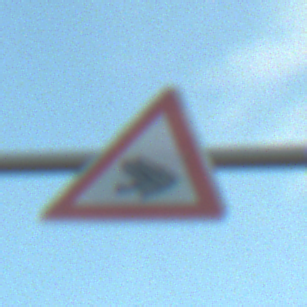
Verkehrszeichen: AmphibienwanderungRechts
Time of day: SunriseSunset
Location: Outdoor (Nature)
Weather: PartlyCloudy
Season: NotSpecified
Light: Natural